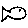
Label: fish